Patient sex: F
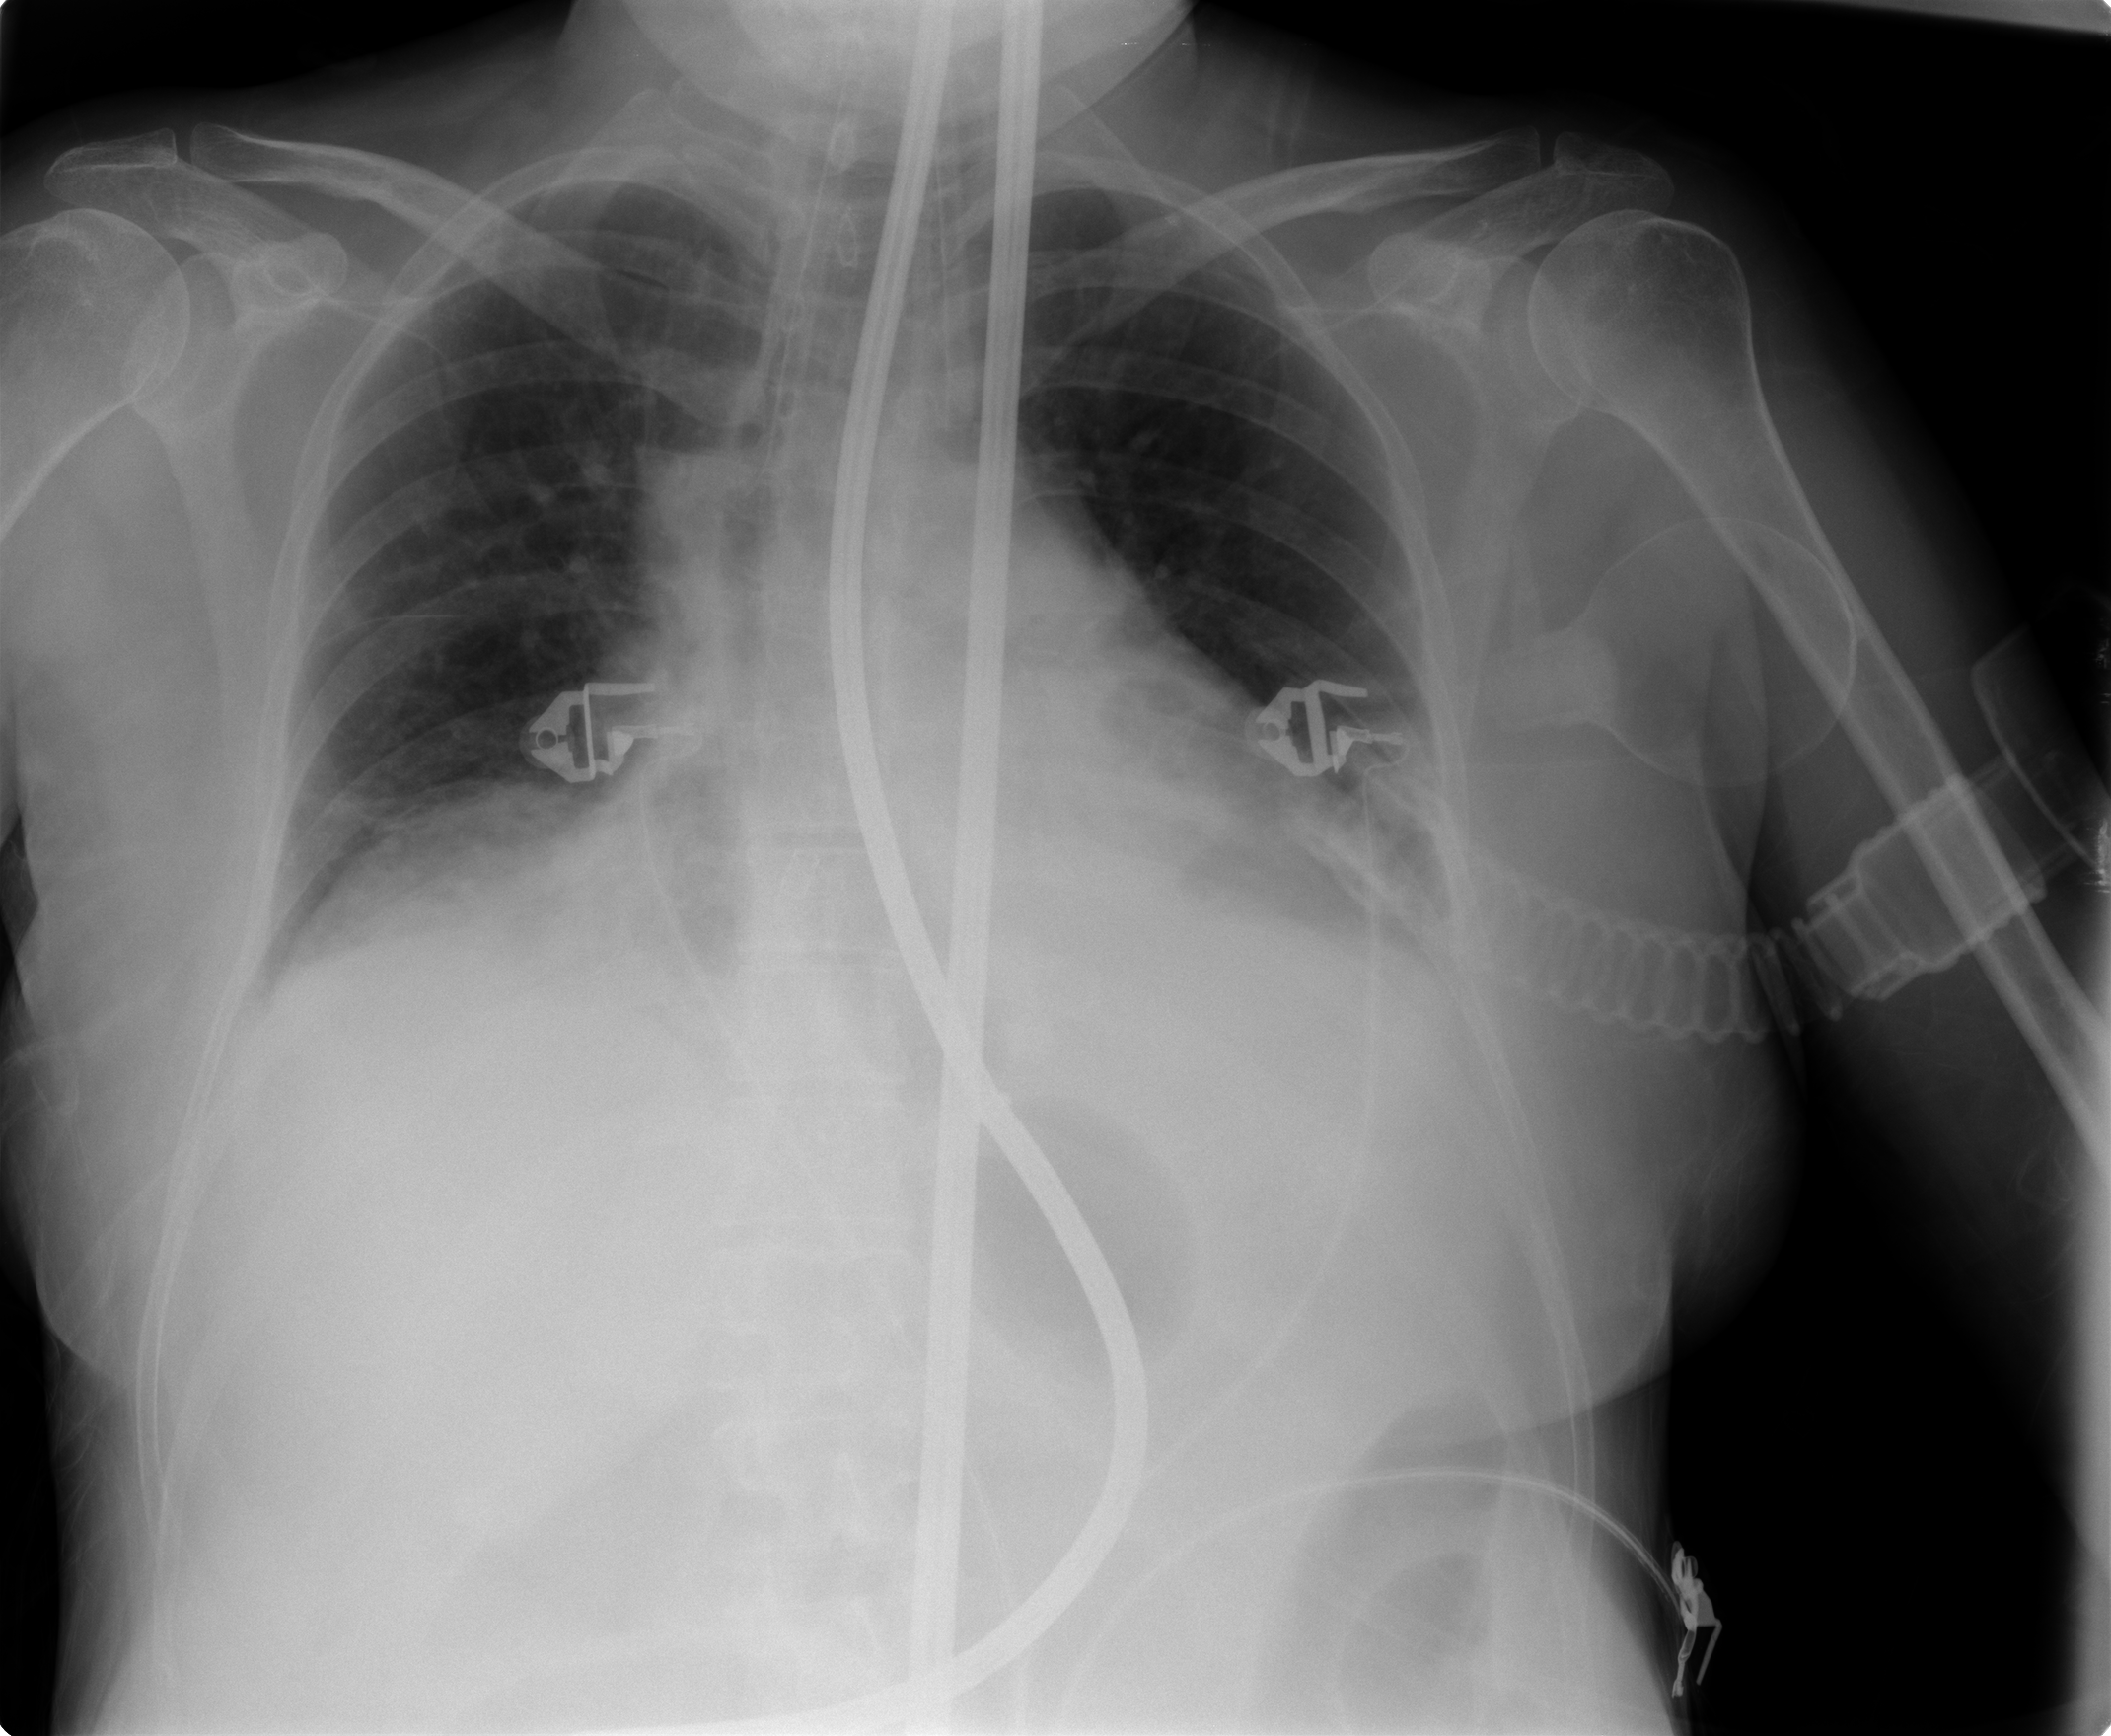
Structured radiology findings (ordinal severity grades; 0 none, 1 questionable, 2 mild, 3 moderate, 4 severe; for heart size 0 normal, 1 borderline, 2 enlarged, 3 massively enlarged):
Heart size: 2
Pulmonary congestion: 1
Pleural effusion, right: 0
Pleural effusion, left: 1
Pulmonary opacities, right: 0
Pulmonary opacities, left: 0
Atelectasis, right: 2
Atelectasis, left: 0